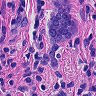
Metastatic tissue present: yes